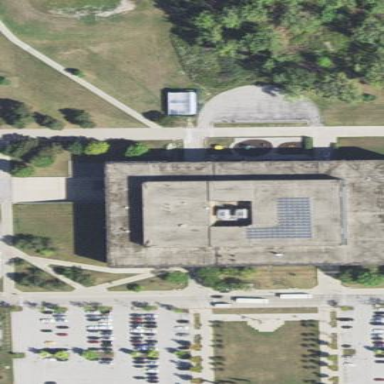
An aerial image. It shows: College building.